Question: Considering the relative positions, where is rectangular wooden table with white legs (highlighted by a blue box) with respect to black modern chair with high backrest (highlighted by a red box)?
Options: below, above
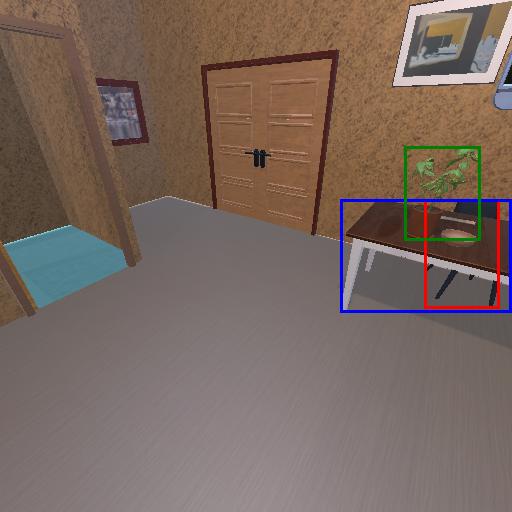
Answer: below